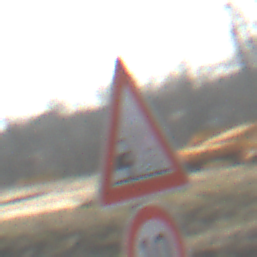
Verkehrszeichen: SplittSchotter
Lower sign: Geschwindigkeit10
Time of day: MorningAfternoon
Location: Outdoor (Suburban)
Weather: PartlyCloudy
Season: NotSpecified
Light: Natural